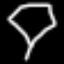
Label: diamond